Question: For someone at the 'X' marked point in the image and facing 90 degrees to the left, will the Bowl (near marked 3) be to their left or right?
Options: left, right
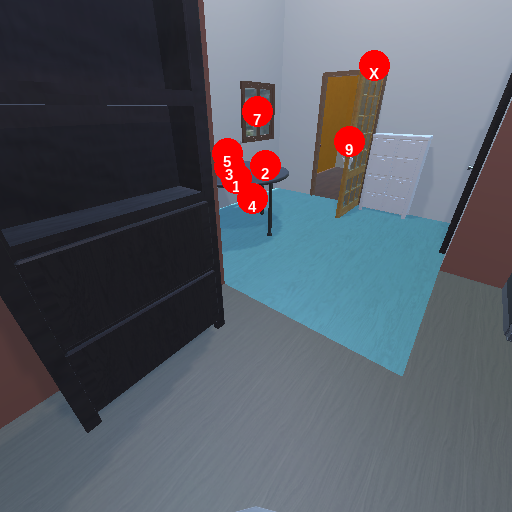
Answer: left